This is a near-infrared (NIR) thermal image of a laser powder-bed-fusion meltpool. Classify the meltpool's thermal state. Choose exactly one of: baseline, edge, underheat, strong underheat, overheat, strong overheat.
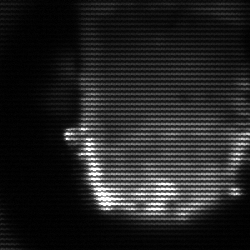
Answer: baseline